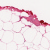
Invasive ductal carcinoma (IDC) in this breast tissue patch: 0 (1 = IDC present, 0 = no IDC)